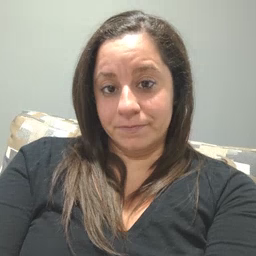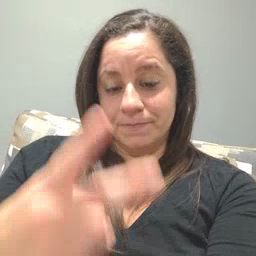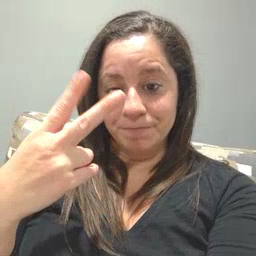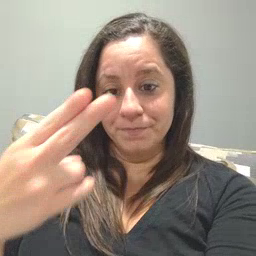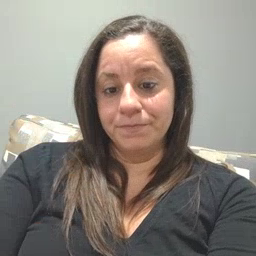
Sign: scissors